You are looking at the wavelet scalogram of a bearing's acceleration signal. Based on the visible evidence, which condition applies: normal, inner_race, outer_race, ball?
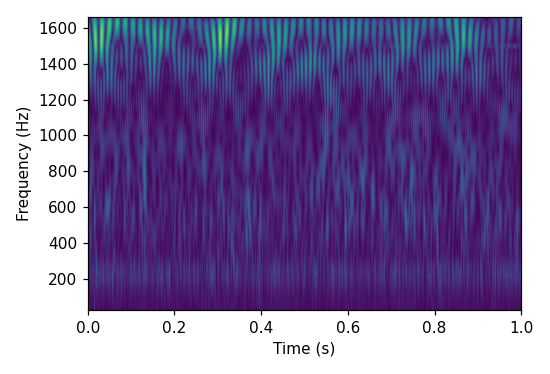
Answer: normal